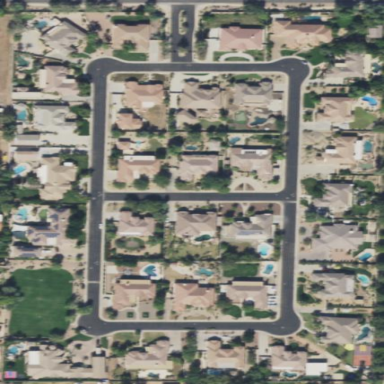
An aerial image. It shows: Gated residential area.